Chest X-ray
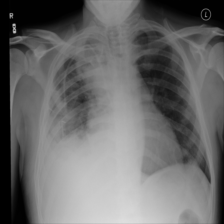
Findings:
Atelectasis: negative
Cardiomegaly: negative
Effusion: negative
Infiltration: negative
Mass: positive
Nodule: negative
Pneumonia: negative
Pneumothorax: negative
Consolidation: negative
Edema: negative
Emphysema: negative
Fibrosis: negative
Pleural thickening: positive
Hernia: negative